Question: I made a table with some text and it iss automatically centering it vertically. Example:

How can I make the text to go from the top? I mean the normal way, you know.
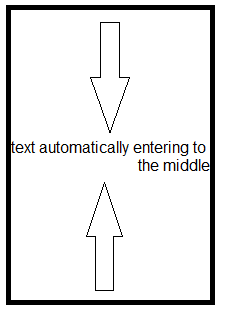
Answer: <URL>
> The vertical-align CSS property specifies the vertical alignment of an
inline or table-cell element.
'''
<table class="someClass">
<tr>
<td>Hello World</td>
</tr>
</table>
'''
'''
.someClass td { vertical-align: top; }
'''